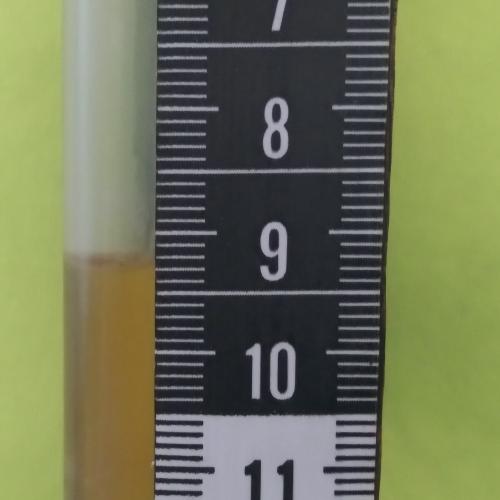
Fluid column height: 9.2 cm